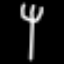
Label: fork